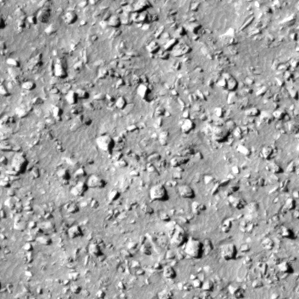
Label: non_frost